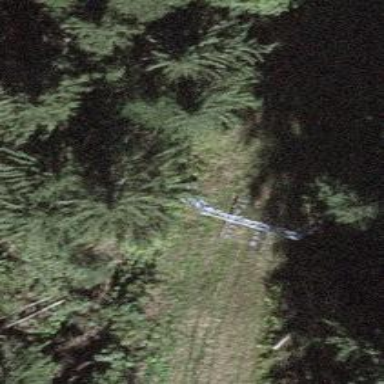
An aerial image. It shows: Pylon for aerialway.